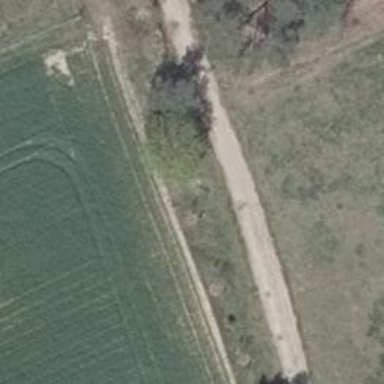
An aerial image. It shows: Dirt track road with grade 4 track type.